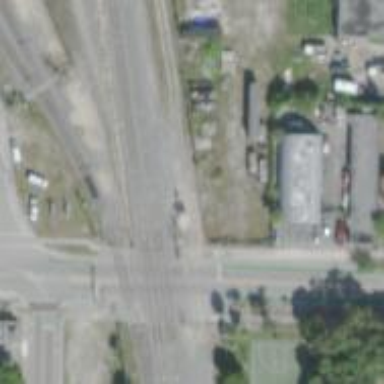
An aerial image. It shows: Railway crossing.